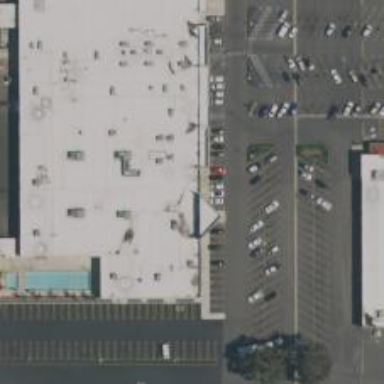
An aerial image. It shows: Convenience shop.